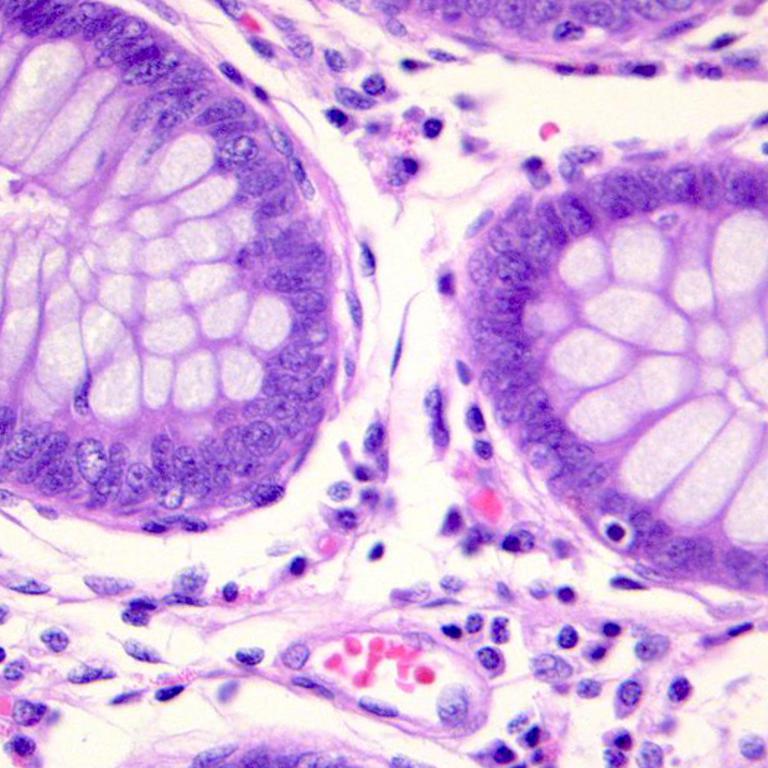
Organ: colon
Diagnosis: benign